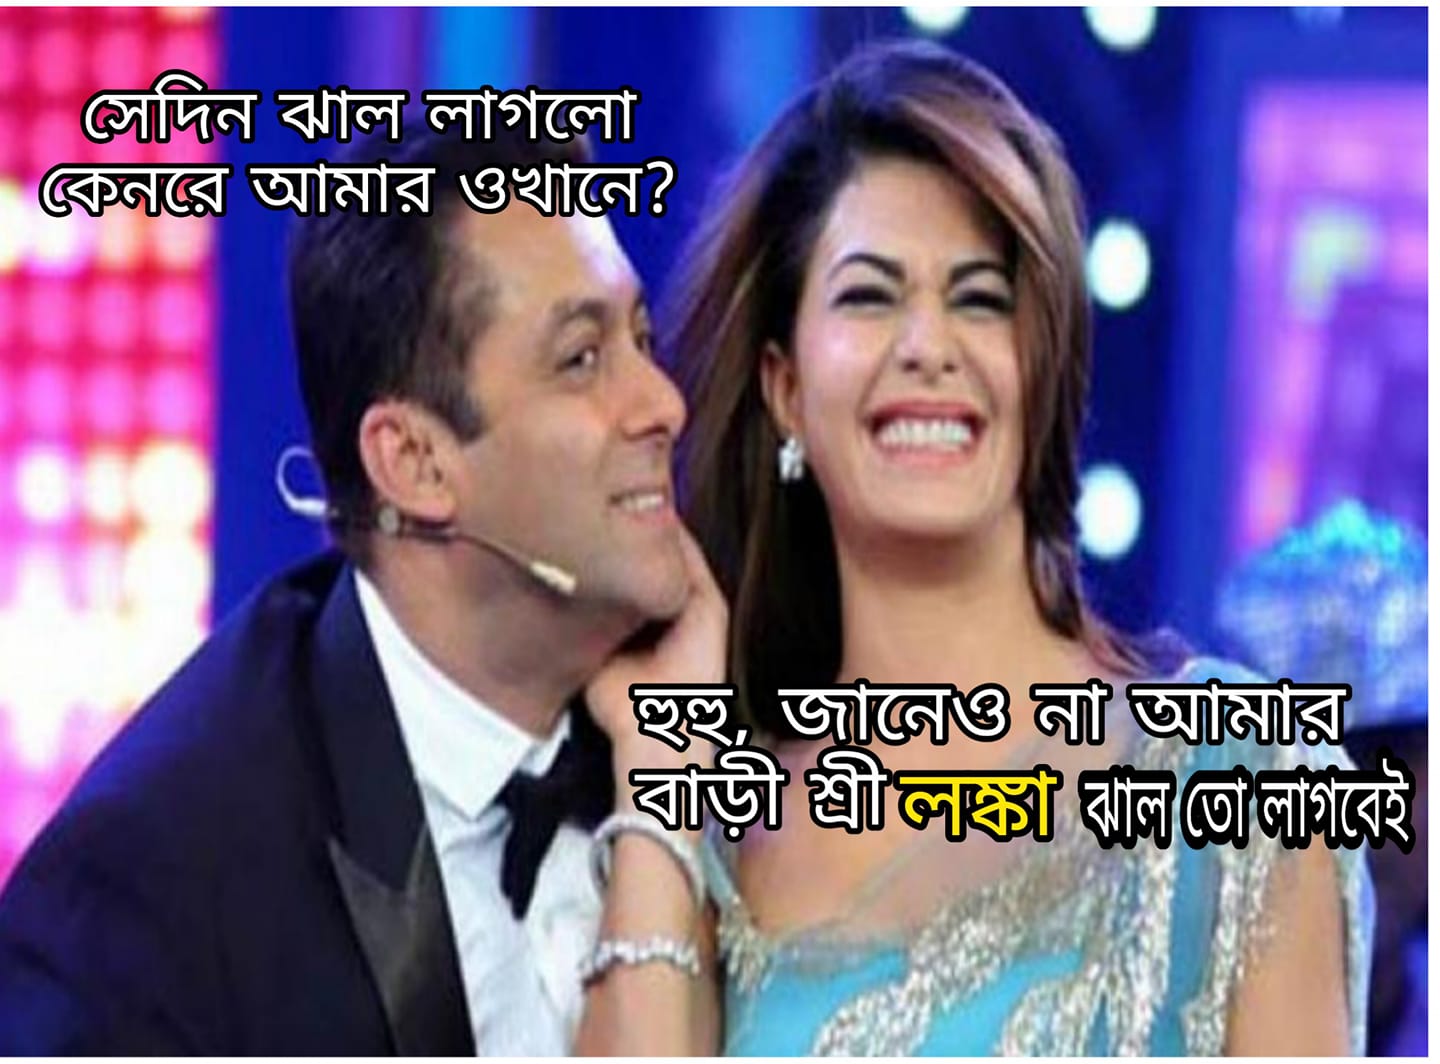
Caption: সেদিন ঝাল লাগলো কেনরে আমার ওখানে ? হুহু , জানেও না আমার বাড়ী শ্রী লঙ্কা ঝাল তো লাগবেই
Label: hate